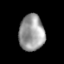
Tissue: lung
Cell type: Epithelial cells
Senescence score: 0.1923
Nuclear area (px): 896
Mean DAPI intensity: 154.653